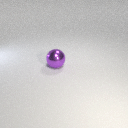
large purple metal sphere